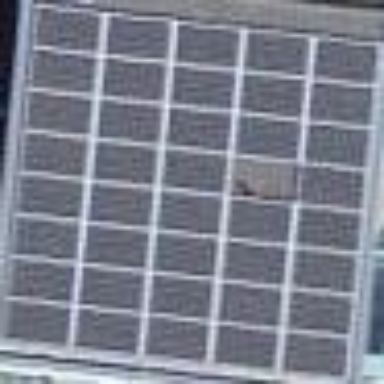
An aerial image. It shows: Solar power generator using photovoltaic method with solar photovoltaic panel types.